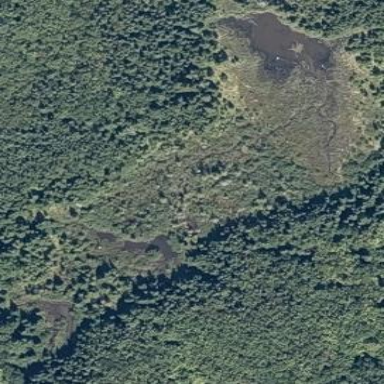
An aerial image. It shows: Marshy wetland area.